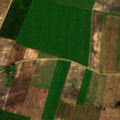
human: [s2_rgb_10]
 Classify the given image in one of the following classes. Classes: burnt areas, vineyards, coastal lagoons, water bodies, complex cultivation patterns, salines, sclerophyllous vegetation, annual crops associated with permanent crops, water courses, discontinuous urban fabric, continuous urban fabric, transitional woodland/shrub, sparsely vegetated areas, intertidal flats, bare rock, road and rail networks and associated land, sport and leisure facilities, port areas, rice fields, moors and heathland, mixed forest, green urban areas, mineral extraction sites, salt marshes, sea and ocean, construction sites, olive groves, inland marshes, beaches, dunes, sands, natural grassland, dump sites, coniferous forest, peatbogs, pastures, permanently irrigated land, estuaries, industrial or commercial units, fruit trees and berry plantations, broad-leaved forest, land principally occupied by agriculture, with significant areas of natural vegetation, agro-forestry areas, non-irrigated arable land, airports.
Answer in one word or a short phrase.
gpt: non-irrigated arable land